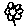
Label: flower